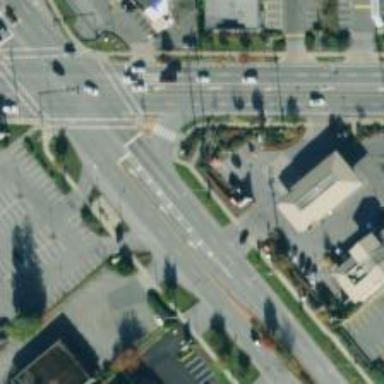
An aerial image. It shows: Primary link highway with separate asphalt sidewalk.